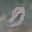
Label: 0